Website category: movie
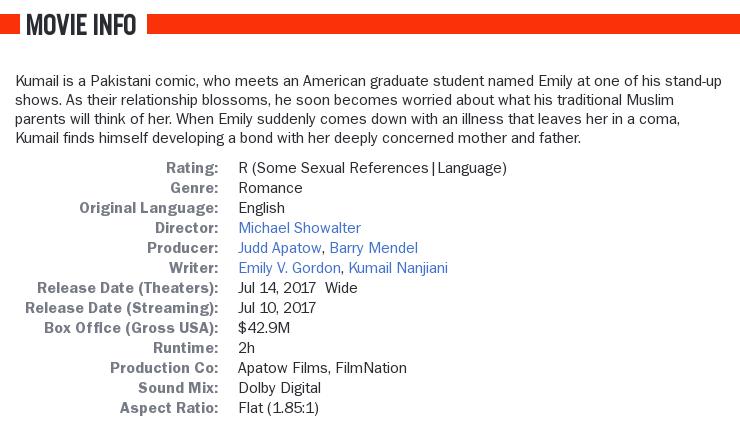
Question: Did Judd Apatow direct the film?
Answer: no

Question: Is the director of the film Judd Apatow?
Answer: no

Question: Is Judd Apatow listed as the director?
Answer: no

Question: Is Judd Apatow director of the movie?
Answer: no

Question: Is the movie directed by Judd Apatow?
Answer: no

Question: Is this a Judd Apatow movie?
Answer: no

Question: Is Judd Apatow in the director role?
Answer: no

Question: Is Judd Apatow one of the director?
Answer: no

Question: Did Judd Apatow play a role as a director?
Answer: no

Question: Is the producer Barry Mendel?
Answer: yes

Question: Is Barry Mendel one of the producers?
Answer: yes

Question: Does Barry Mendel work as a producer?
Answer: yes

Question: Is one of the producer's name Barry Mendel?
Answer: yes

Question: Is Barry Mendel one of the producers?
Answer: yes

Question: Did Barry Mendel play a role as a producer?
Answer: yes

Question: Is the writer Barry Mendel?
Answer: no

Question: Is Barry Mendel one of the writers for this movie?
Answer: no

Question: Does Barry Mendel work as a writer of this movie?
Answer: no

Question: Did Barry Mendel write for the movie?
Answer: no

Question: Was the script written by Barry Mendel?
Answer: no

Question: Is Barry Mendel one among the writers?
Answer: no

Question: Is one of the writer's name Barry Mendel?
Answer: no

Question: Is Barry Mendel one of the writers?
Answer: no

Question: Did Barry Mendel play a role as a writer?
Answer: no

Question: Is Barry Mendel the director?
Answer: no

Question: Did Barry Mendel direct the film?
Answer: no

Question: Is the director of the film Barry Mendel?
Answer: no

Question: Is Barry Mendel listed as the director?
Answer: no

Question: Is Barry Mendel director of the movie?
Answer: no

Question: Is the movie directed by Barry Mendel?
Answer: no

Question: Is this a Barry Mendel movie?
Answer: no

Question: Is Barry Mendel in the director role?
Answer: no

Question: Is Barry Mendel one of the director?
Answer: no

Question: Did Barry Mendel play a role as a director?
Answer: no

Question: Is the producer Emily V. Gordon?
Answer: no

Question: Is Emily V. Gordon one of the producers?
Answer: no

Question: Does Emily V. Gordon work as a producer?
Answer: no

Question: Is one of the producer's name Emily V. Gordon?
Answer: no

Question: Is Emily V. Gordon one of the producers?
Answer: no

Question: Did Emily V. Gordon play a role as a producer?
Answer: no

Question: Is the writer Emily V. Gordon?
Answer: yes

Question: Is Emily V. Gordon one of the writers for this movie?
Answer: yes

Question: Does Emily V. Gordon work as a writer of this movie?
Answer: yes

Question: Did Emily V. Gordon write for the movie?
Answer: yes

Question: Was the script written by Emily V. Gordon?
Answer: yes

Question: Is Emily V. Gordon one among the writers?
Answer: yes

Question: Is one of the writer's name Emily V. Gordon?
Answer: yes

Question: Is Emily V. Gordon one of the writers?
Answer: yes

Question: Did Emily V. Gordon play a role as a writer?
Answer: yes

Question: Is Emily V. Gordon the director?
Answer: no

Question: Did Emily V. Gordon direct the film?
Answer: no

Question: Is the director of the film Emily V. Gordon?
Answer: no

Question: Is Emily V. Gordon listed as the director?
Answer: no

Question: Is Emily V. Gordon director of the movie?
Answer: no

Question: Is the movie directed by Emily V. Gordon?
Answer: no

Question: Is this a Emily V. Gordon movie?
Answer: no

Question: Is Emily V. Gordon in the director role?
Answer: no

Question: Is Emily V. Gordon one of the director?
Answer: no

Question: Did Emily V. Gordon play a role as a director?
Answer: no

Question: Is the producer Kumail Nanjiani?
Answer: no

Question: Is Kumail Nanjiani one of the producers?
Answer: no

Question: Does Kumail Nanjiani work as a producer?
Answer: no

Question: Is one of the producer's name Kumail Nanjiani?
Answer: no

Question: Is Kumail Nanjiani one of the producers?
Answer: no